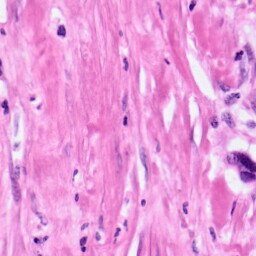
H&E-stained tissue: Pancreatic